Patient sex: M
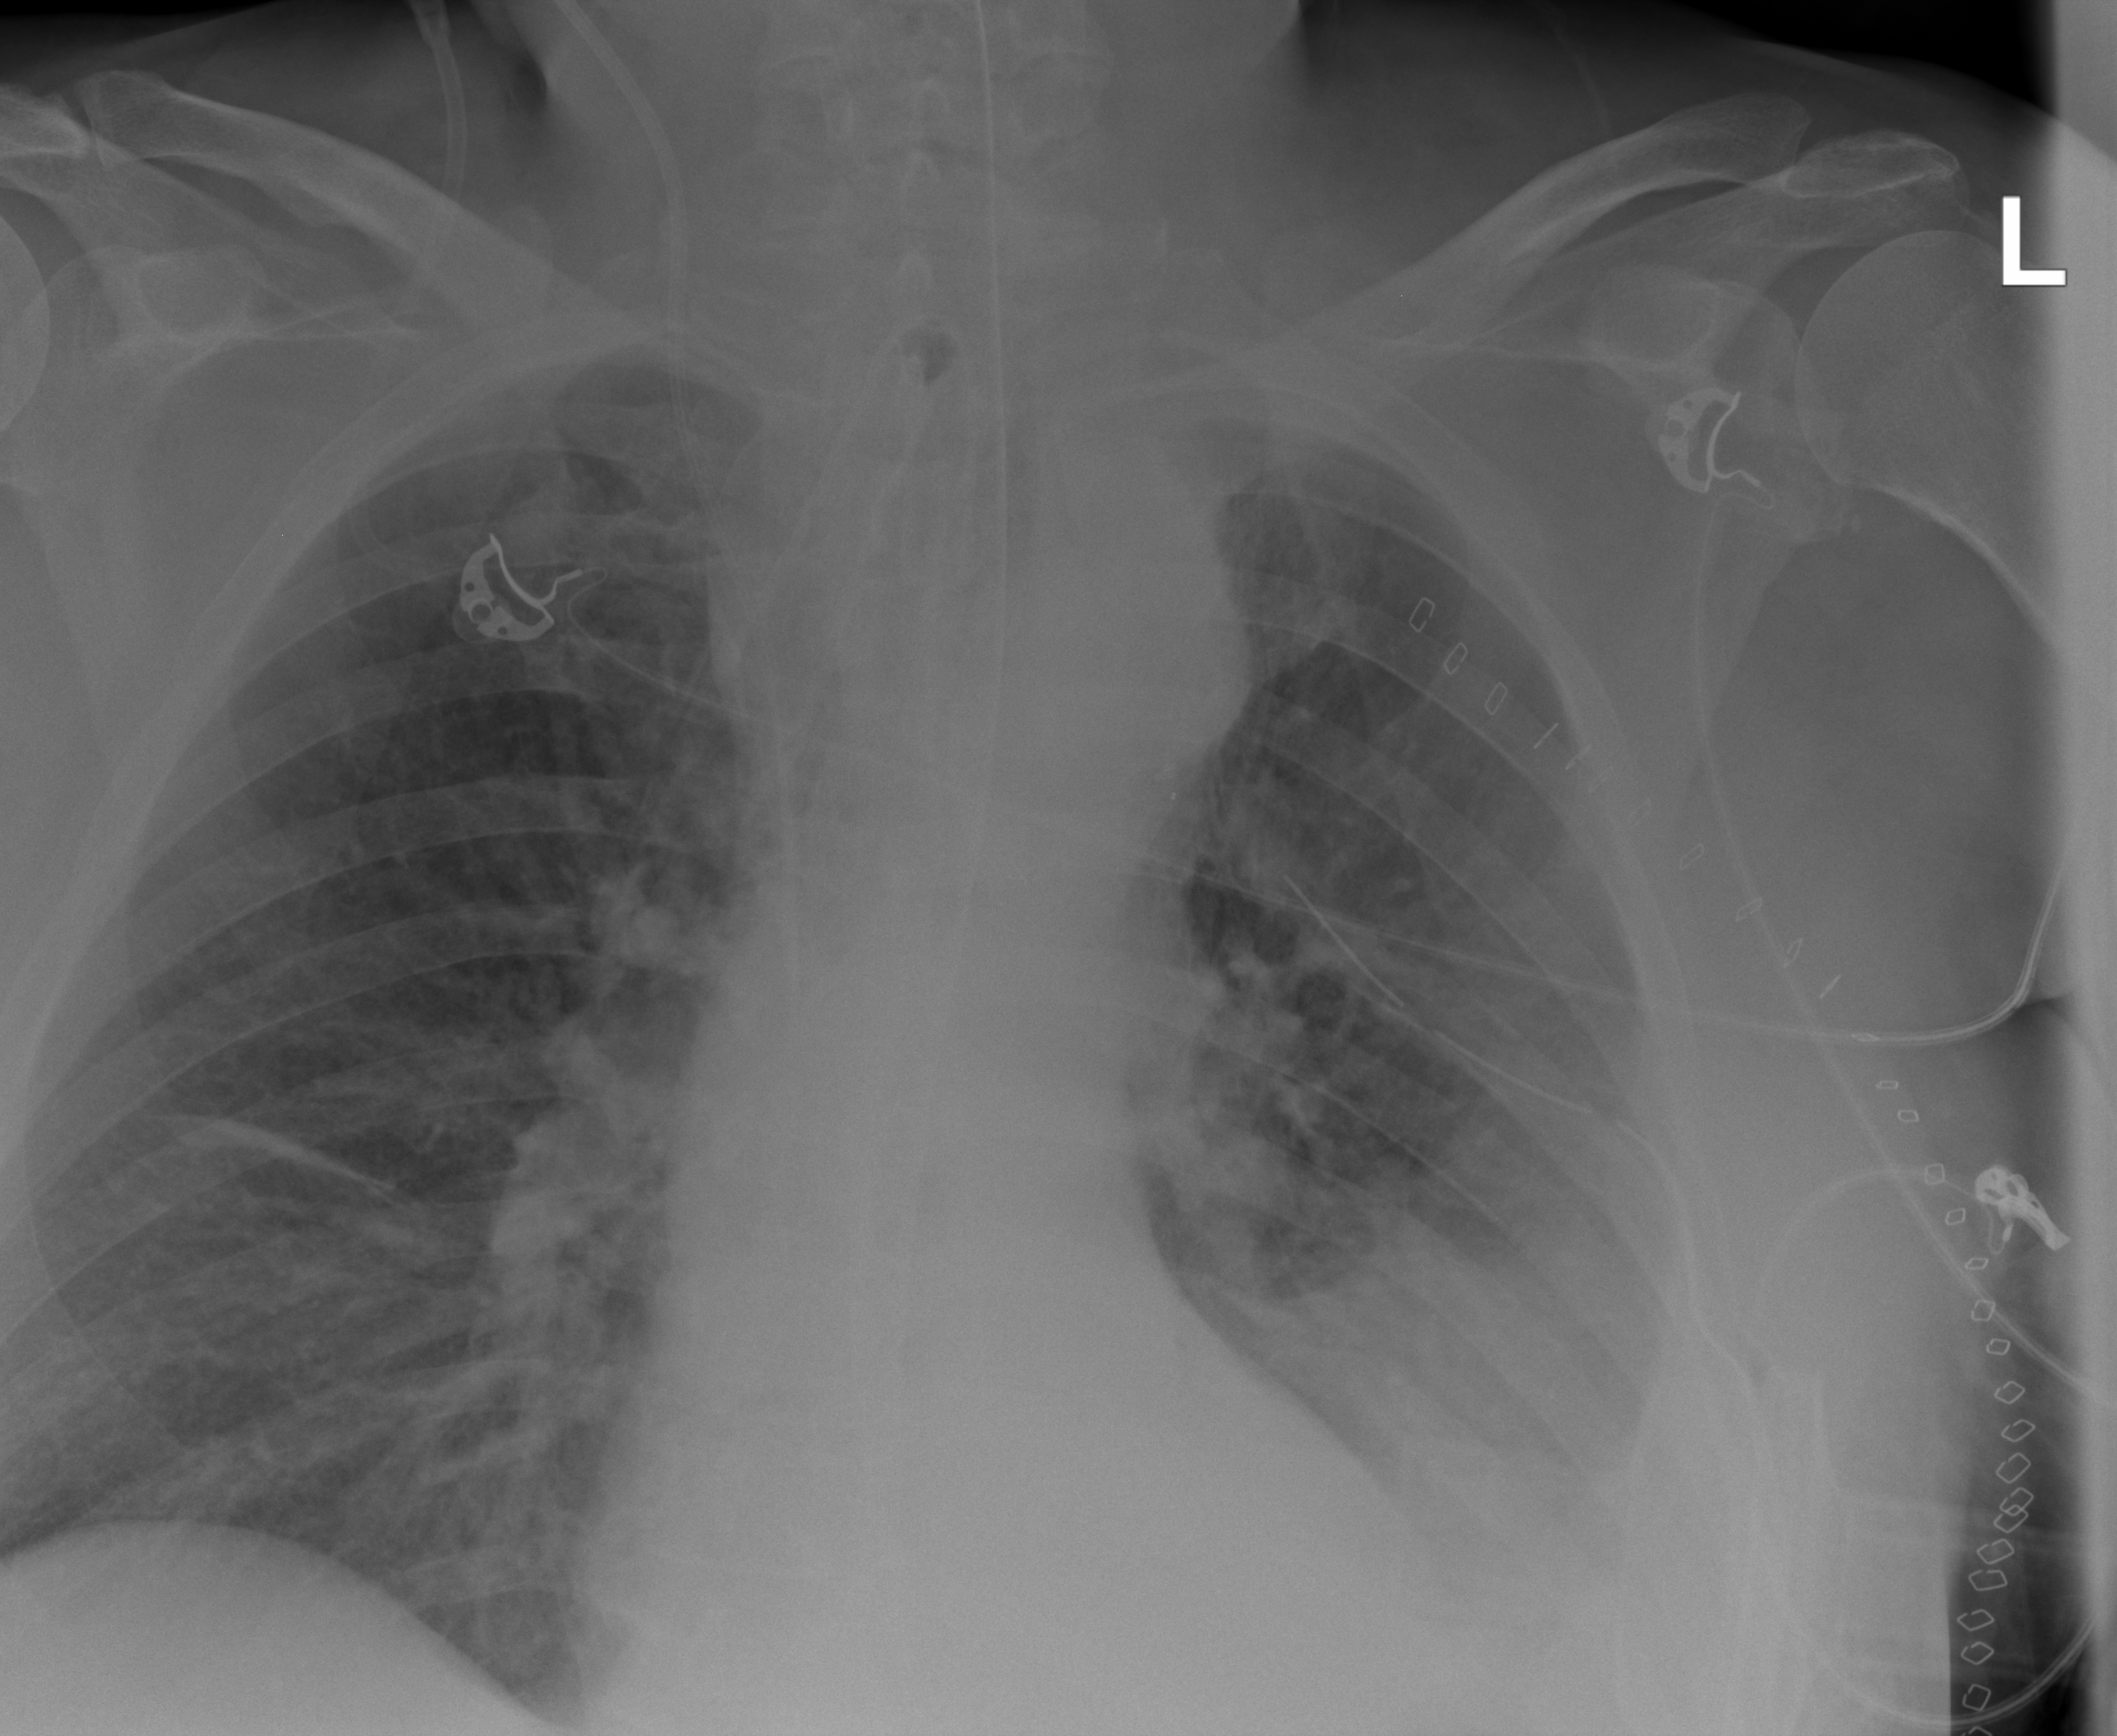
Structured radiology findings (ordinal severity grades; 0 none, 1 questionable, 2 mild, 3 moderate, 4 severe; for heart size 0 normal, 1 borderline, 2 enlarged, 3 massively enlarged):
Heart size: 0
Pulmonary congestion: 2
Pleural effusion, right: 0
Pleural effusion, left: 3
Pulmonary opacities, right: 2
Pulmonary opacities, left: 2
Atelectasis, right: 2
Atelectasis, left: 2